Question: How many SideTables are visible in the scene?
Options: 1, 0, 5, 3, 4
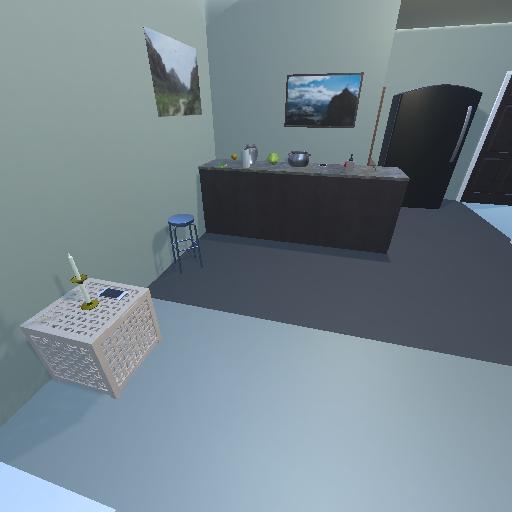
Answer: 1